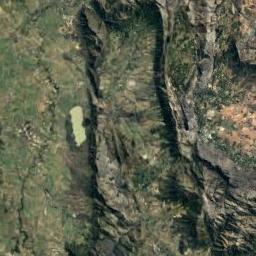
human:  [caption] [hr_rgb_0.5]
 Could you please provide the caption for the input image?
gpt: The mountain is uneven and asperous .

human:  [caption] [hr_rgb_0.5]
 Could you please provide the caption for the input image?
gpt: The mountain is full of green plants with lines of bare land .

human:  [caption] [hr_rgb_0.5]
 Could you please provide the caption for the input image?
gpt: The mountain has a rugged surface and is covered with some vegetation .

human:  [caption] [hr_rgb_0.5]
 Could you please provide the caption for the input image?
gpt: There are some rifts and green land on the mountain .

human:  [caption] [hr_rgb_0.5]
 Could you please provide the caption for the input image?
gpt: The mountains in the lower left corner of the image are covered by vegetation .